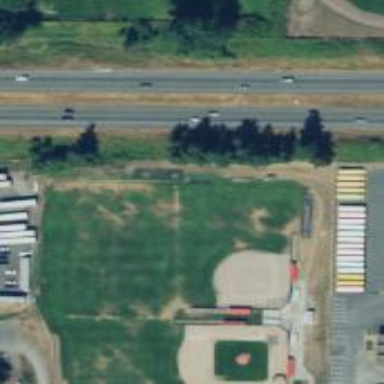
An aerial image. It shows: Baseball pitch for leisure and sports activities.